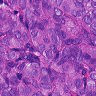
Metastatic tissue present: yes